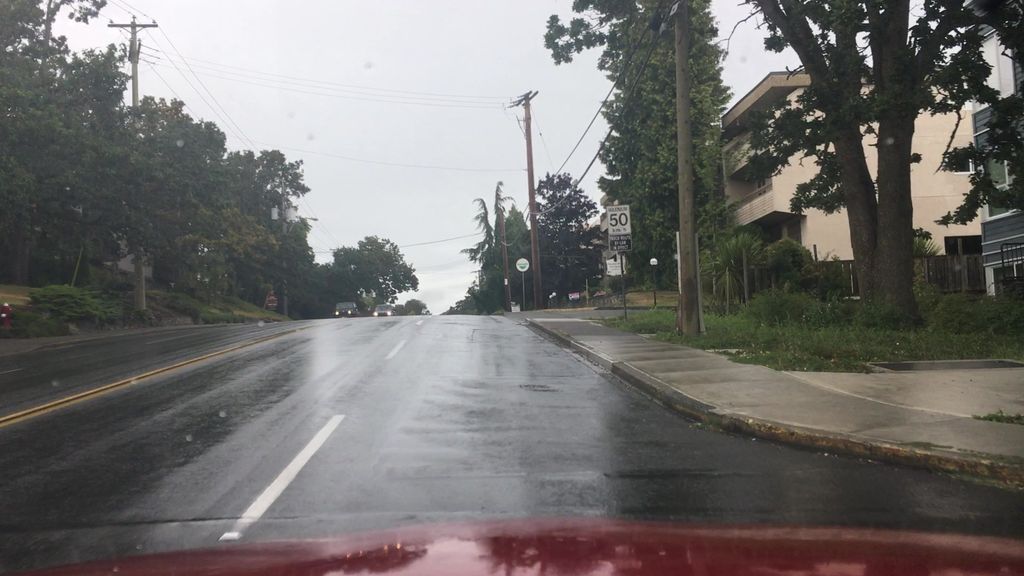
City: victoria